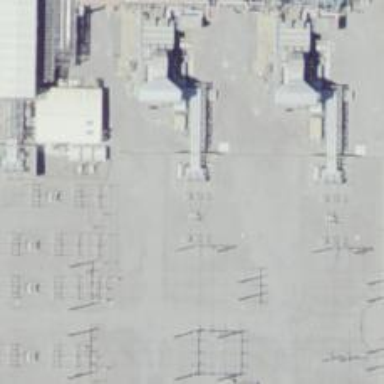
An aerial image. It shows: Switch used for power control.